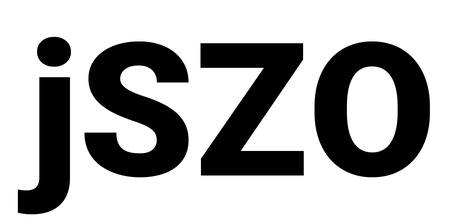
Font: Roboto_Black